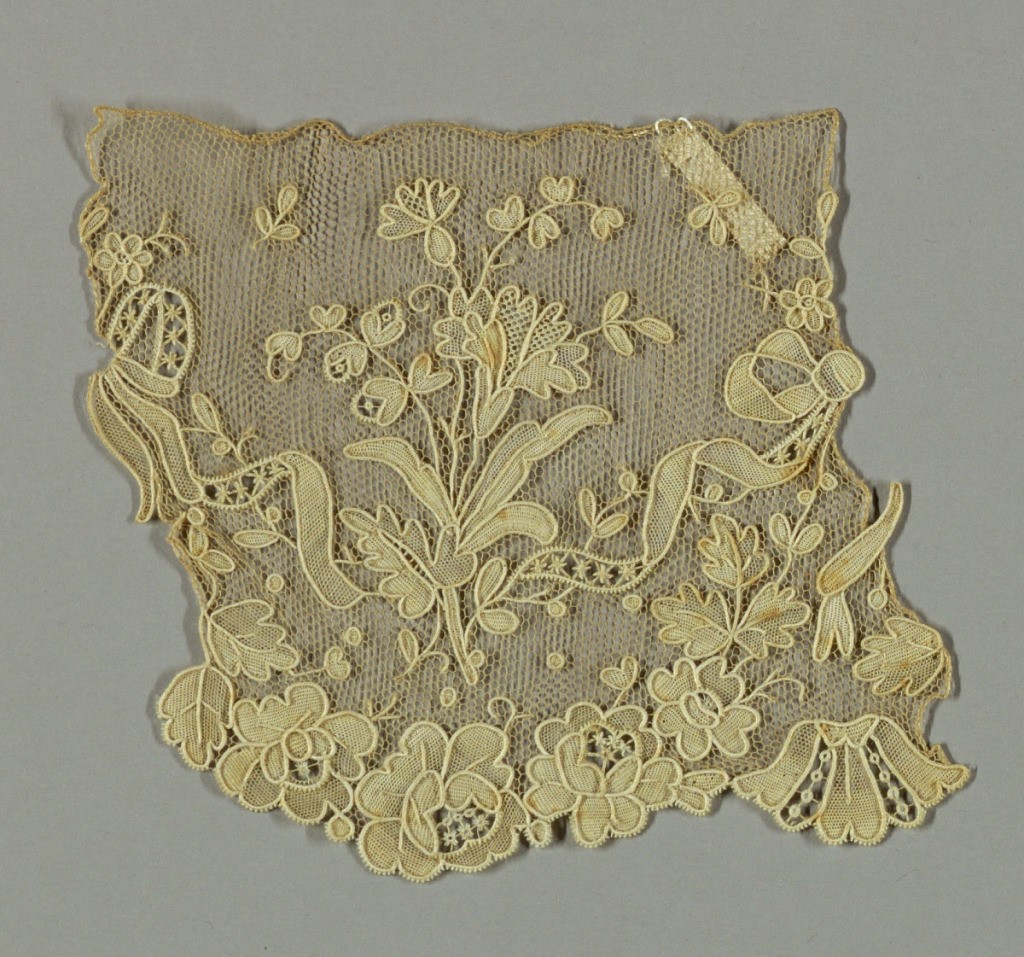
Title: Fragment
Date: late 19th century
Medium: linen Technique: needle lace with ground of loop and twist with loop and twist return
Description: Fragment of needle lace (Point d'Alençon) with a floral spray and ribbon. Slightly scalloped edge with flower heads.